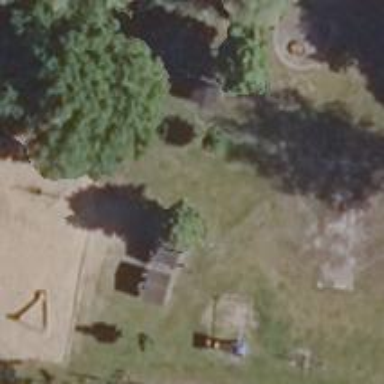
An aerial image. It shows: Picnic shelter amenity.